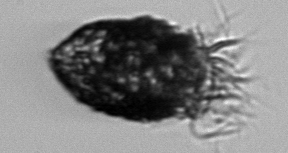
Label: Stenosemella_pacifica